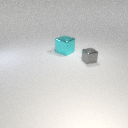
large cyan metal cube behind small gray metal cube